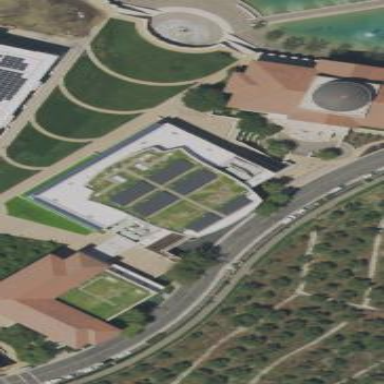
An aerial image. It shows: Arts centre building.